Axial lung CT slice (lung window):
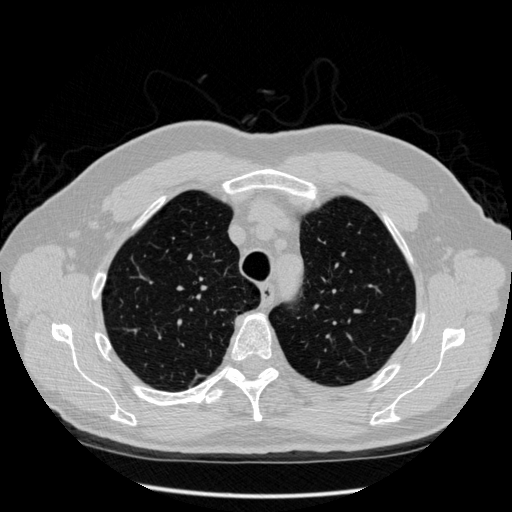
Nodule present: no